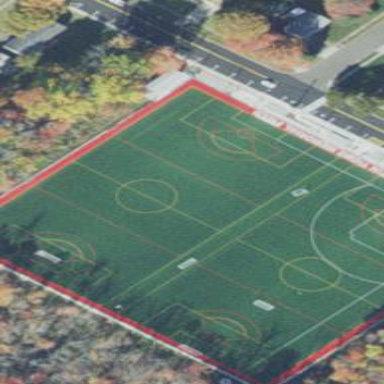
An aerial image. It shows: Soccer pitch for leisure land activities.